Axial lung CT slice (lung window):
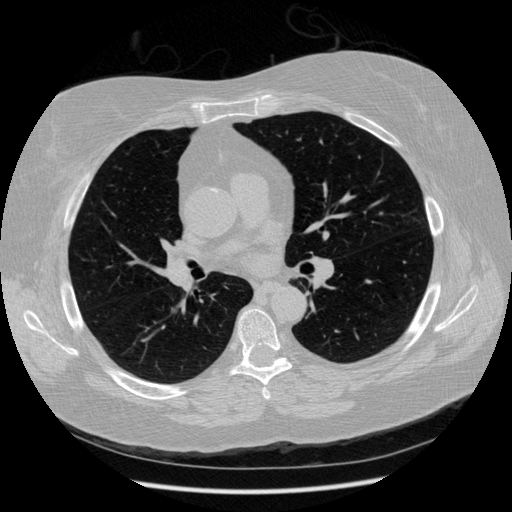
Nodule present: no